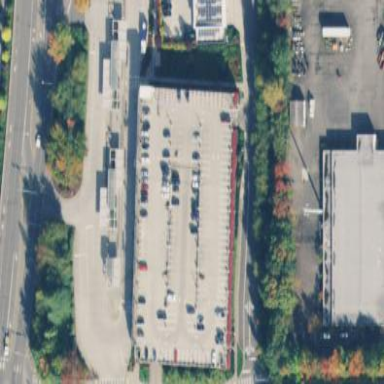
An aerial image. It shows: Multi-storey parking building with park and ride bus facilities.